Question: I've coded a simple Red "Hello world" program in Sublime Text 3:
'''
Red []
print "Hello world!"
'''
I've also created a build system that I'm trying to use to compile and run the program, where 'G:\Red Programming Language
edlang.exe' is the Red programming language compiler that I downloaded from the Windows link <URL>:
'''
{
"shell_cmd": ""G:\Red Programming Language\redlang" "$file""
}
'''
The problem is that whenever I use my build system on a saved program, a strange 'NUL' character appears between each character of the build output:

This doesn't happen with any other build system I have installed. The output appears fine if I run the 'redlang.exe' from the Command Prompt, so it's probably an issue with my Sublime Text setup; I'm using Sublime Text Build 3083 and Windows 10. How can I get rid of those 'NUL' characters?
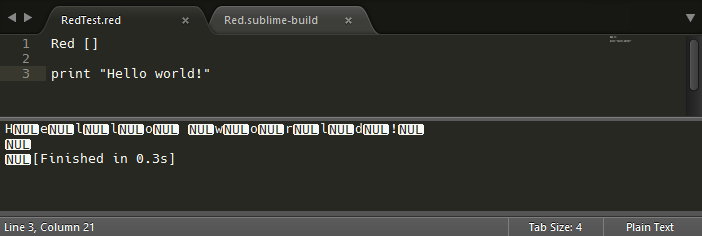
Answer: The output of Red programs on Windows is using the native UTF-16LE encoding, which is the cause of the NUL characters you are seeing, as Sublime's output capturing defaults to UTF-8. You need to change it in your build system using the 'encoding' command as described in the Sublime build system <URL>.
So you might try something like:
'''
{
"shell_cmd": ""G:\Red Programming Language\redlang" "$file"",
"encoding": "UTF-16LE"
}
'''
See the supported encodings list <URL>. Hope this helps.